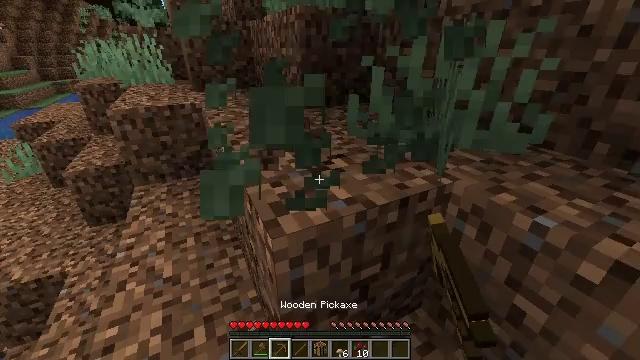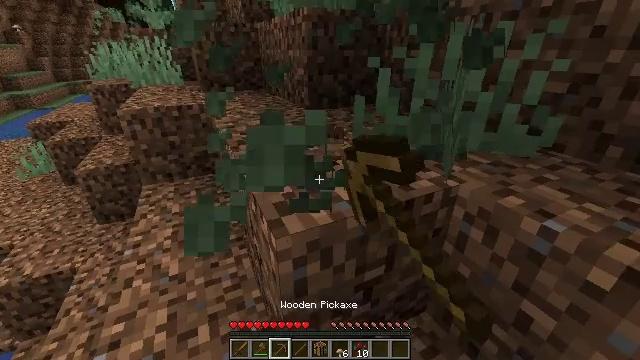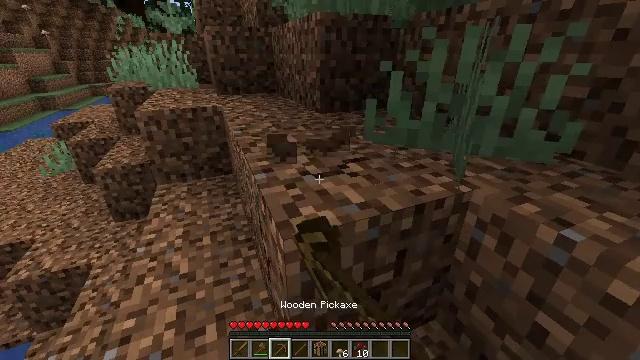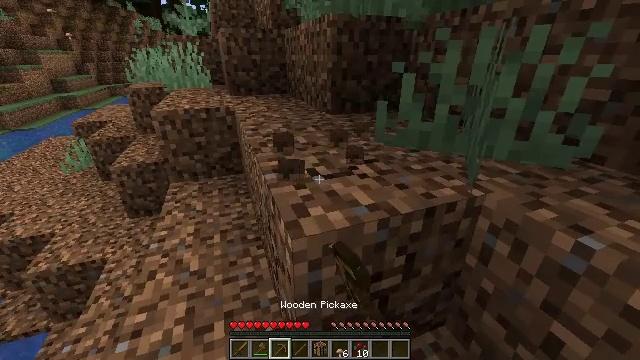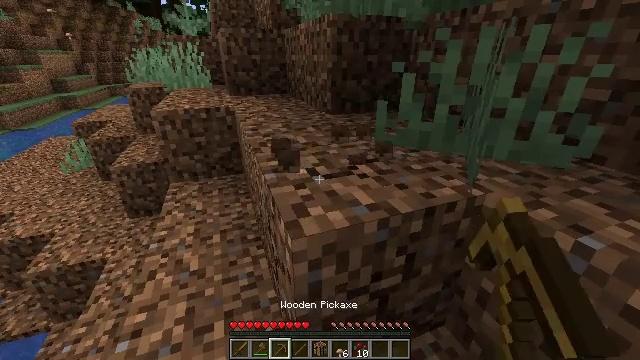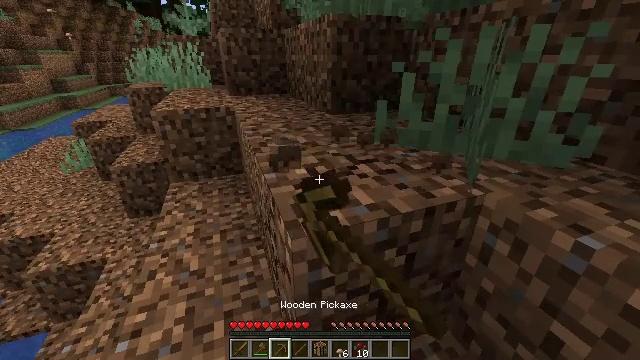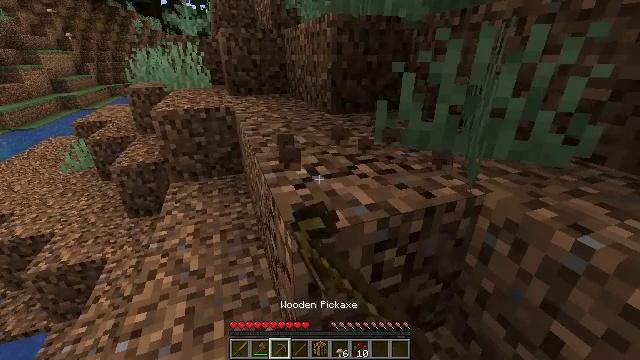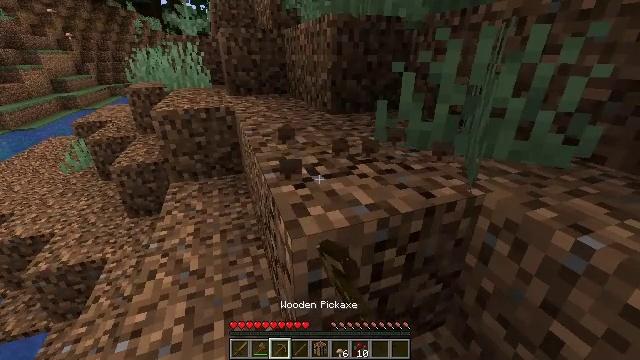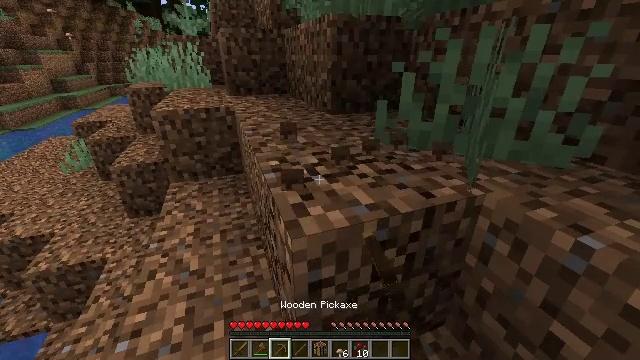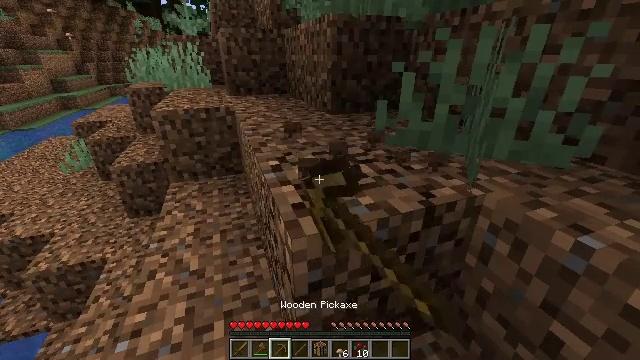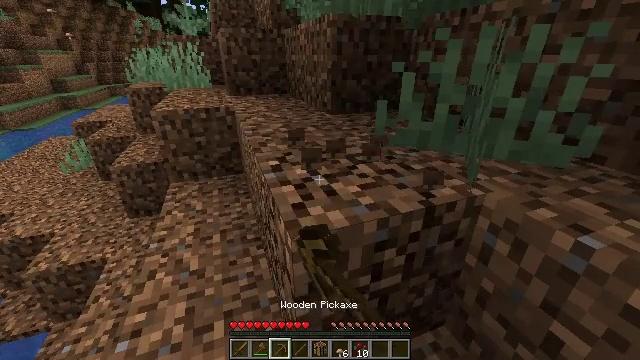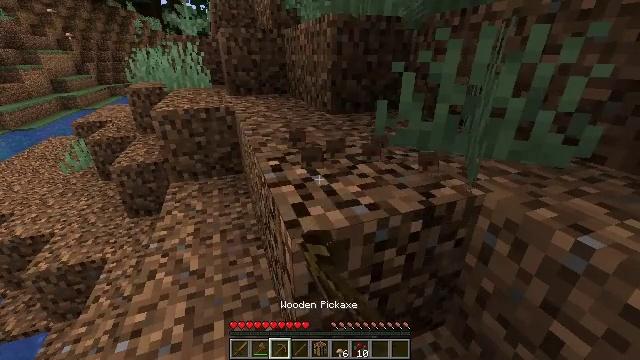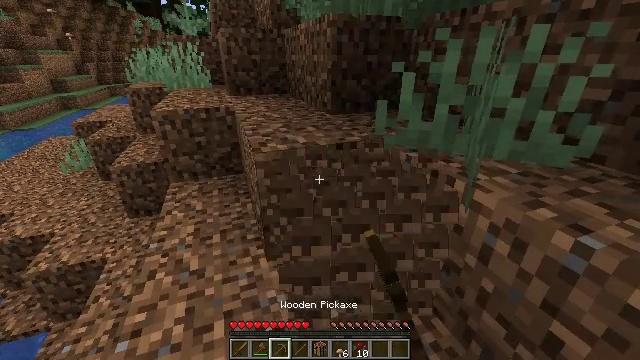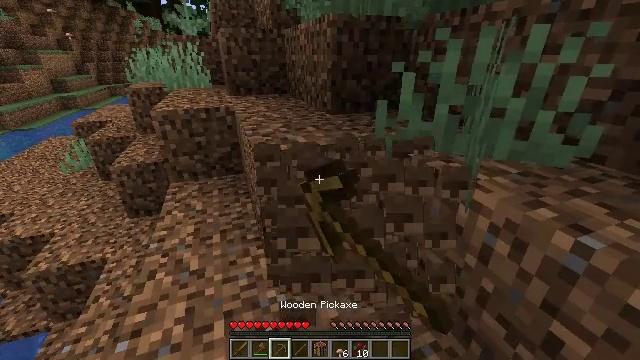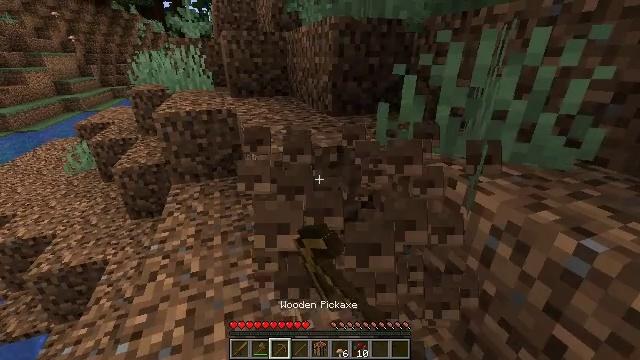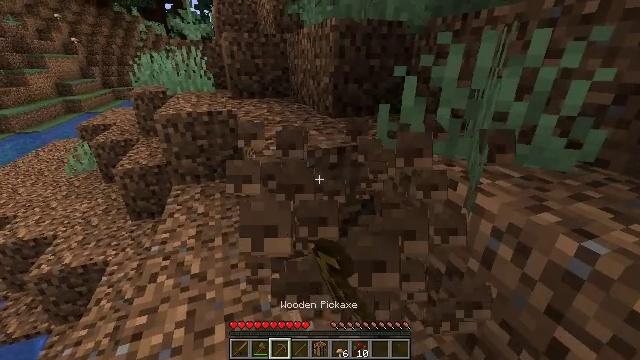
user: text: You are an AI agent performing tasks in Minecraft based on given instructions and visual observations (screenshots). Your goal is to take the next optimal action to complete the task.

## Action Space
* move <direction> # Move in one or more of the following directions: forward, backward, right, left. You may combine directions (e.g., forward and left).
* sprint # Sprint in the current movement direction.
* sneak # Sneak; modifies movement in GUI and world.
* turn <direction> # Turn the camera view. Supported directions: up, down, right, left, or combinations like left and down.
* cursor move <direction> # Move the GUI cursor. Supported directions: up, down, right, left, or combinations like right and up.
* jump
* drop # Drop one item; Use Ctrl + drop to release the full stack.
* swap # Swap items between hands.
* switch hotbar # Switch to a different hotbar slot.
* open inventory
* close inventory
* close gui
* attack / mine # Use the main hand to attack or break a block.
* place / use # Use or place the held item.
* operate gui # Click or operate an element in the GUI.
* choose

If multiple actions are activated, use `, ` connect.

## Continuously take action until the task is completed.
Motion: motion action
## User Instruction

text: Collect coarse dirt blocks.
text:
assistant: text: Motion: turn left, attack / mine
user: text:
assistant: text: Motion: turn left, attack / mine
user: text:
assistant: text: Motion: turn left, attack / mine
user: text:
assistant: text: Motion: attack / mine
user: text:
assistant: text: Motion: attack / mine
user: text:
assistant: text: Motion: attack / mine
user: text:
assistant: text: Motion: attack / mine
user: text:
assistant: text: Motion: attack / mine
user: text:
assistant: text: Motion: attack / mine
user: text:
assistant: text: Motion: attack / mine
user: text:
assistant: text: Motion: attack / mine
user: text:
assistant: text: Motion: attack / mine
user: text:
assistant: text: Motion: attack / mine
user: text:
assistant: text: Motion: attack / mine
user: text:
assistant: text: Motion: attack / mine
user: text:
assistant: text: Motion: turn left and up, attack / mine
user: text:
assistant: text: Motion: attack / mine
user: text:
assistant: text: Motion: move forward, attack / mine
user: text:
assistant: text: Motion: move forward, attack / mine
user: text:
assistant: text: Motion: move forward, attack / mine
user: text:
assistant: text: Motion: move forward, attack / mine
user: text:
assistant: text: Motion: move forward, attack / mine
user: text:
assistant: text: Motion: attack / mine
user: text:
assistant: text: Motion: attack / mine
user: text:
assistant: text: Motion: turn left, attack / mine
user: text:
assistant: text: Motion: turn left, attack / mine
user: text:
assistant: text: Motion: turn left, attack / mine
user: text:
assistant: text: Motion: attack / mine
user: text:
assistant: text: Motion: attack / mine
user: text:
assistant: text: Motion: attack / mine